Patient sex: M
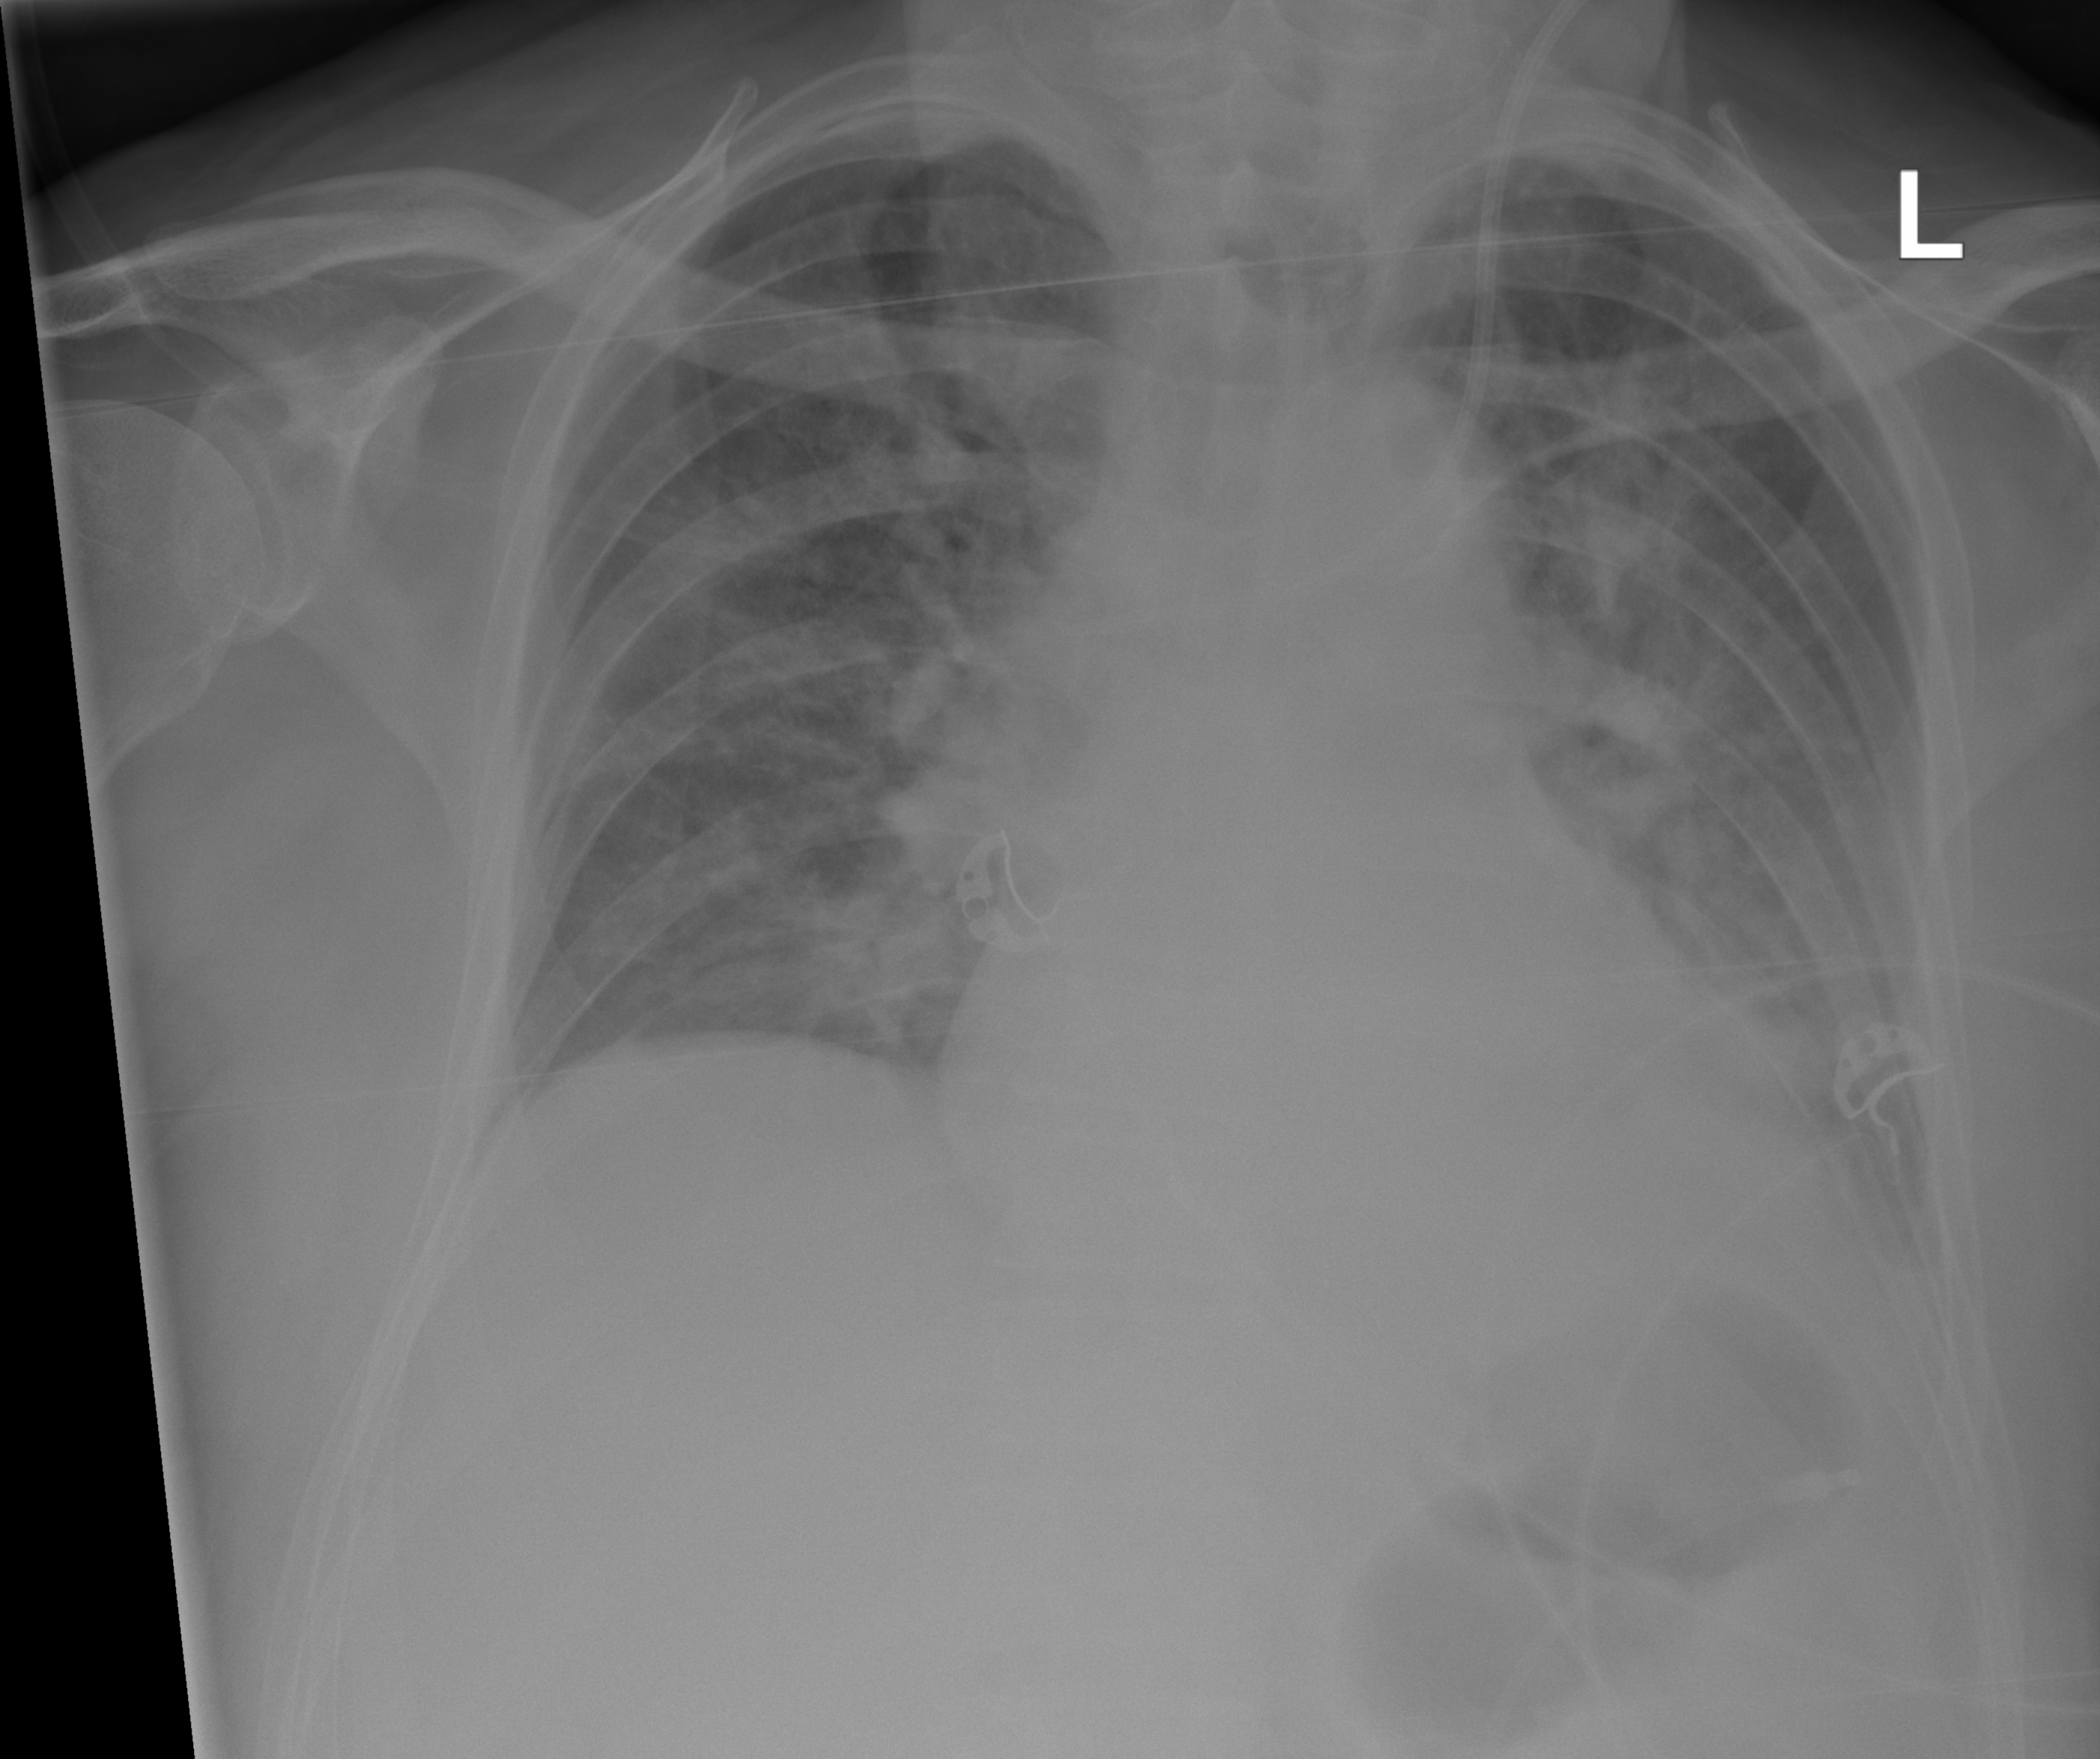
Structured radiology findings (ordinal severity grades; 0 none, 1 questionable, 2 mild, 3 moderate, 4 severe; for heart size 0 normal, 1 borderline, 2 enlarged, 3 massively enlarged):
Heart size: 1
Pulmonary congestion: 2
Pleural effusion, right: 0
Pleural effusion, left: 2
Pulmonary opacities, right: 2
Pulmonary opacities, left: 2
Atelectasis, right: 0
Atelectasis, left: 2